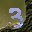
Label: 3